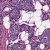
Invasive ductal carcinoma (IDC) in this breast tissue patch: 1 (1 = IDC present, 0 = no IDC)